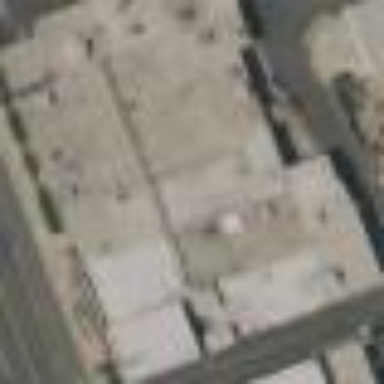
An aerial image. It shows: Factory building.